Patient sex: M
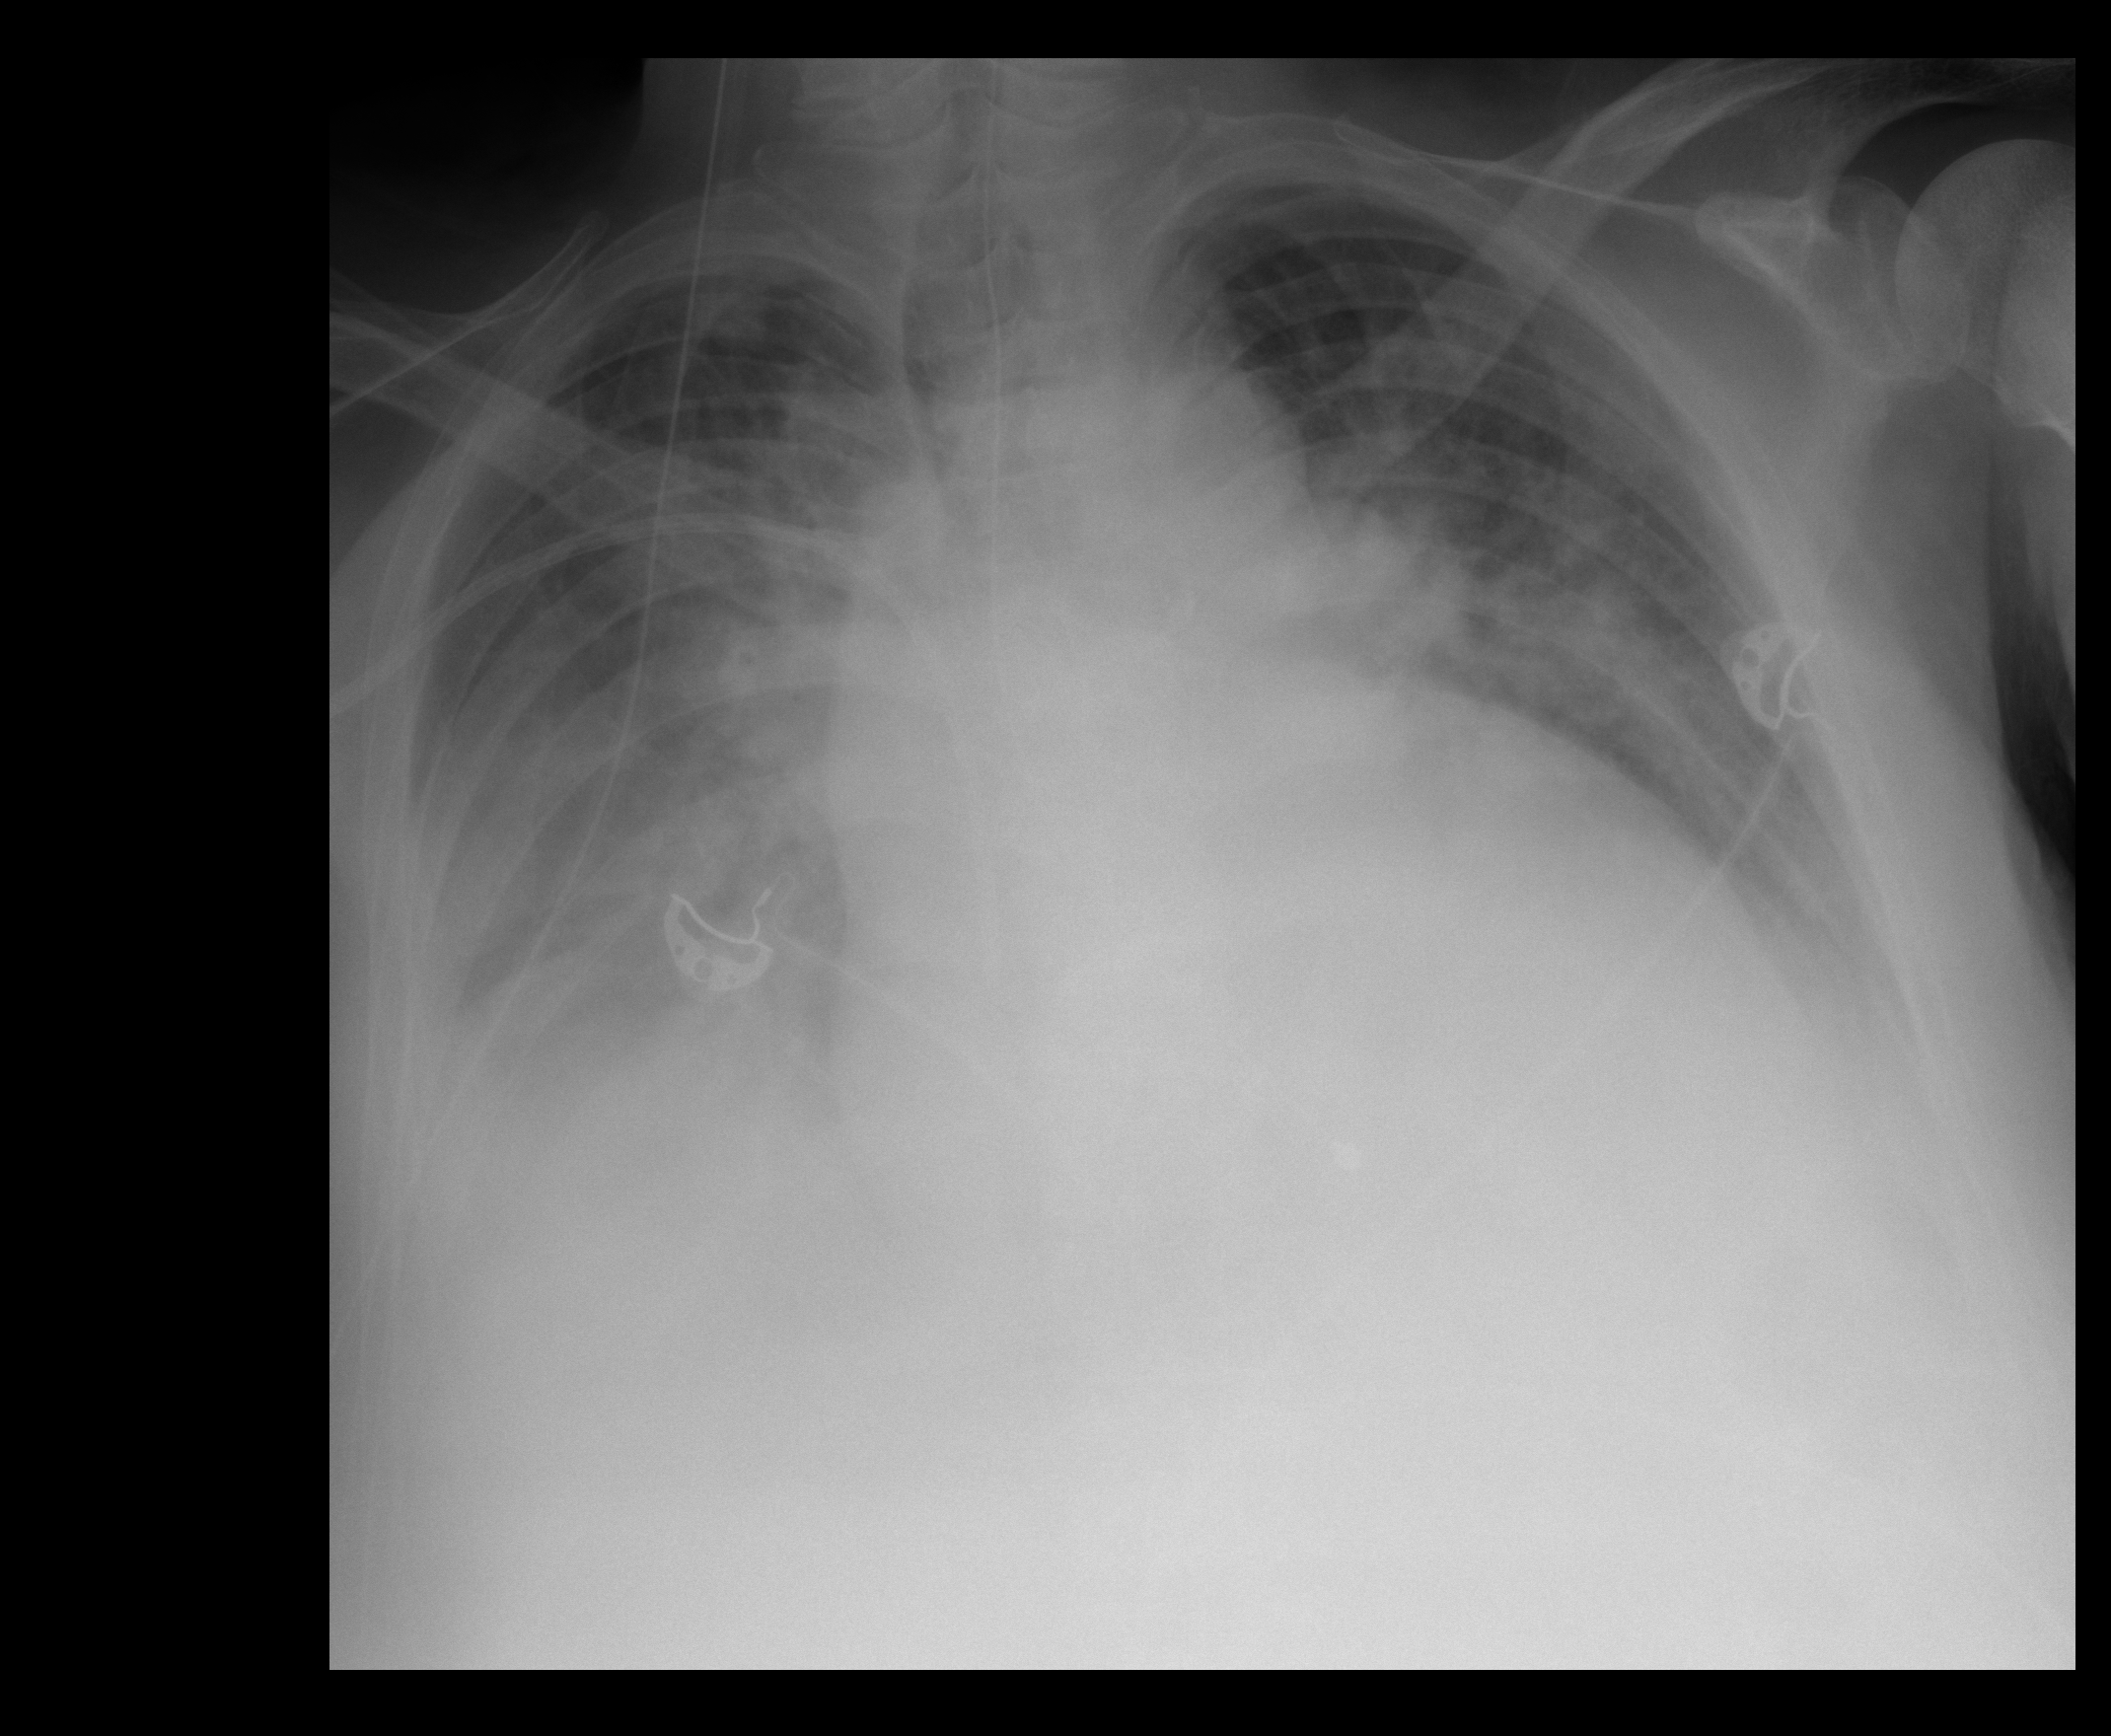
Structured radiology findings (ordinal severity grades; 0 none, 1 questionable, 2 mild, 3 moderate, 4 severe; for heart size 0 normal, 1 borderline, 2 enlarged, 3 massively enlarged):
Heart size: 2
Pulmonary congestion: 2
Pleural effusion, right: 2
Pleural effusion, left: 2
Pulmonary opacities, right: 2
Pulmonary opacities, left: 2
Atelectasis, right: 2
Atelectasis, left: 2